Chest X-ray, PA view. Patient: 42 years old, sex F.
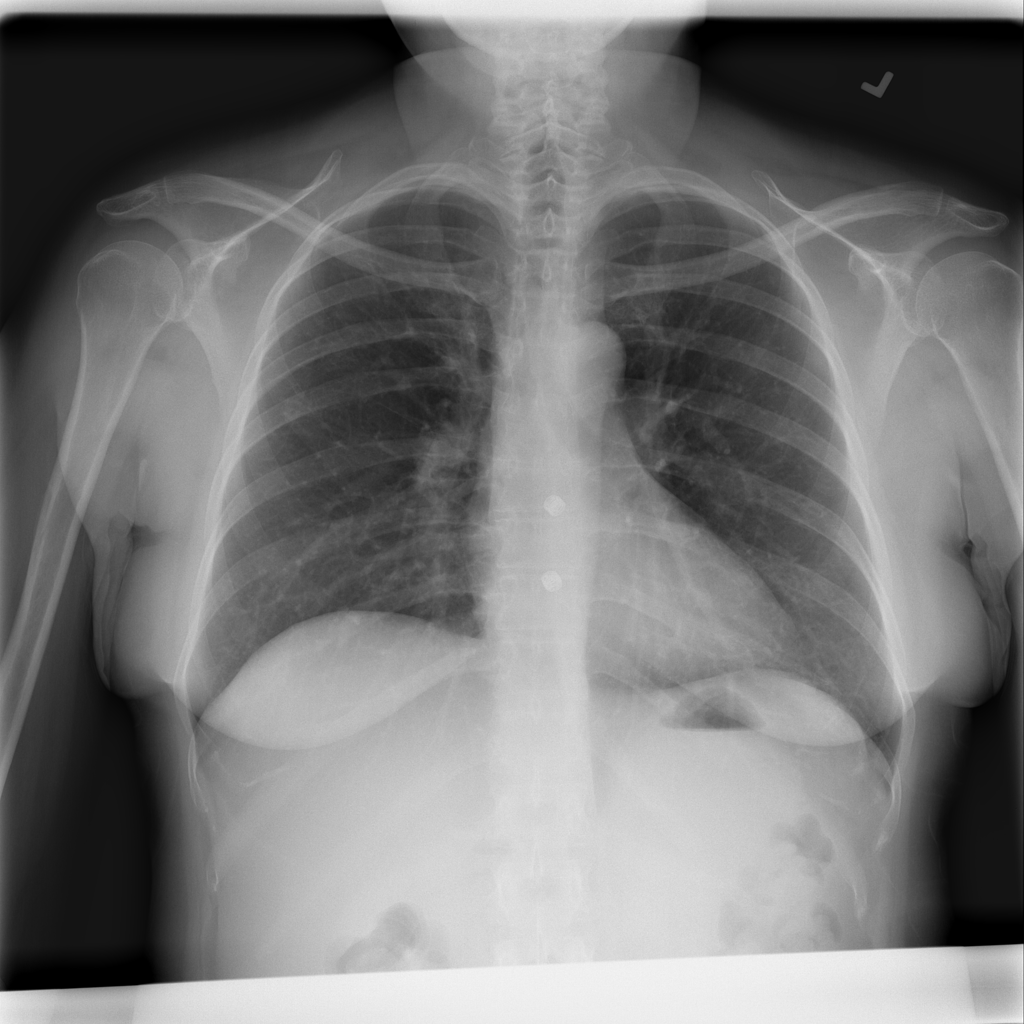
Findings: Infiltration